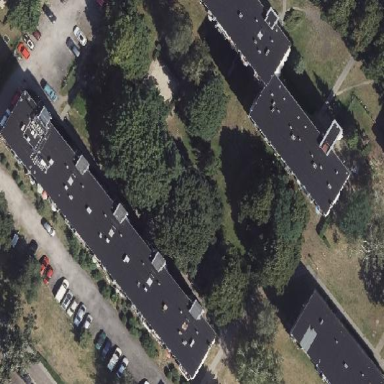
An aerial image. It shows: Part of building.